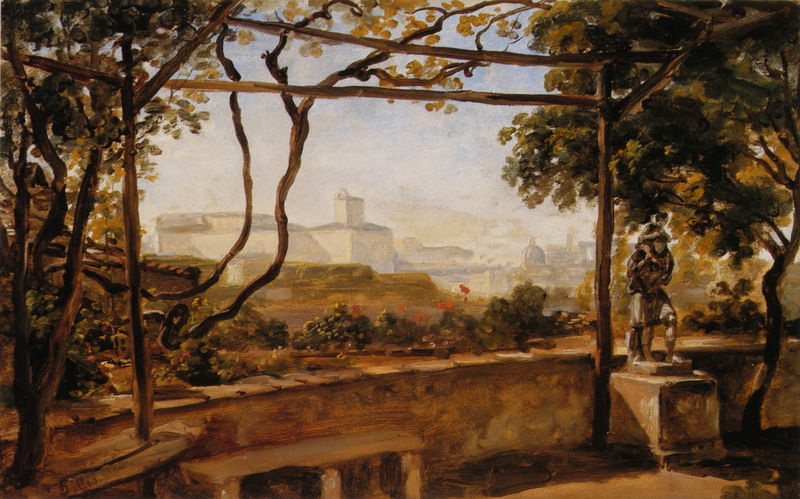
Titel: Blick von der Villa Malta auf den Quirinal
Künstler: Johann Georg von Dillis
Standort: München
Institution: Bayerische Staatsgemäldesammlungen
Schlagwörter: baum, blau, blätter, gemälde, himmel, laub, mann, schatten, wolken, bäume, grün, impressionismus, landschaft, stadt, äste, blume, blumen, braun, grau, holz, licht, marmor, paris, terasse, weiss, ausblick, blick, blüten, dach, gebäude, haus, rot, schloss, wolke, beige, malerei, sockel, stein, tragen, bild, öl, ast, ferne, horizont, häuser, hügel, natur, zweige, brüstung, büsche, kirche, sonne, figur, kind, pflanzen, schulter, schön, turm, garten, ranken, skulptur, statue, aussicht, balkon, terrasse, sommer, fassade, italien, süden, dorf, dächer, mauer, dunst, luftperspektive, herbst, bank, kuppel, romantik, querformat, wein, büste, geländer, plastik, loggia, gerüst, balustrade, denkmal, festung, mohn, mohnblumen, bänke, rom, efeu, ölskizze, florenz, heiliger, geranien, ballustrade, reben, weinrebe, sitzbank, spalier, herbstlich, laube, standbild, mittelmeer, toskana, pfalnzen, weinreben, sitzbänke, fronten, hecken, mäuerchen, statur, pergola, gartenblumen, christophorus, klettergerüst, 19. jahrhundert, 18. jahrhundert, 20. jahrhundert, ebäode, reben#, kupopel